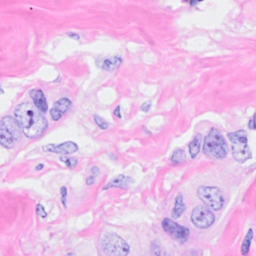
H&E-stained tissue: Breast